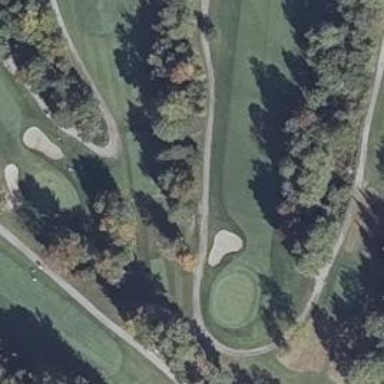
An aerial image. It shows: Golf hole.